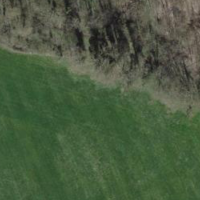
EUNIS habitat code: 25
Species observed at this site:
Capreolus capreolus